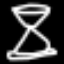
Label: hourglass